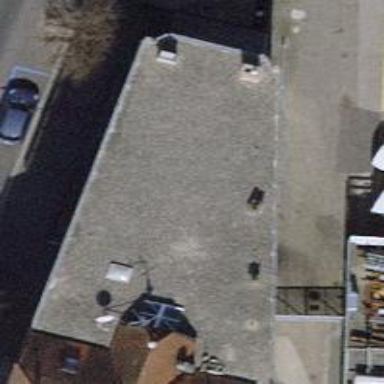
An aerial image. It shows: Restaurant.